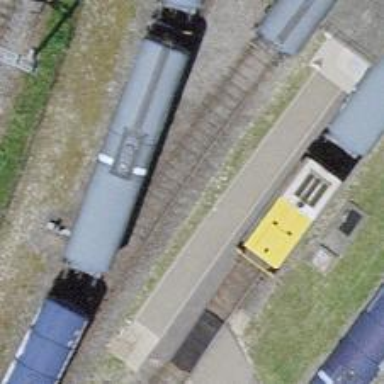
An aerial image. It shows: Single railway spur track.